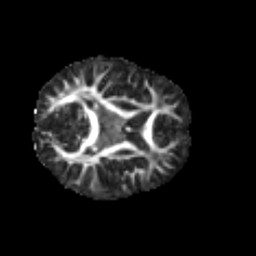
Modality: FA
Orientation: axial
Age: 7
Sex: male
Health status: healthy